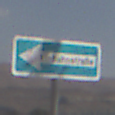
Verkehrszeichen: EinbahnstrasseLinksweisend
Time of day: Midday
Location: Outdoor (Nature)
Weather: PartlyCloudy
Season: NotSpecified
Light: Natural